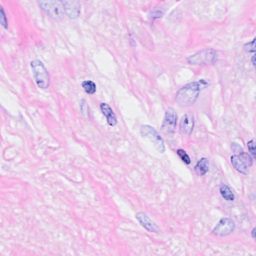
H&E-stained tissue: Breast